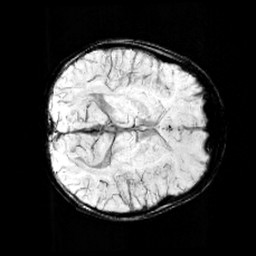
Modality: minIP
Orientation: axial
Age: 11
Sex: female
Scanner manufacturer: siemens
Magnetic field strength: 3 T
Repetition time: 0.027 s
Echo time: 0.02 s